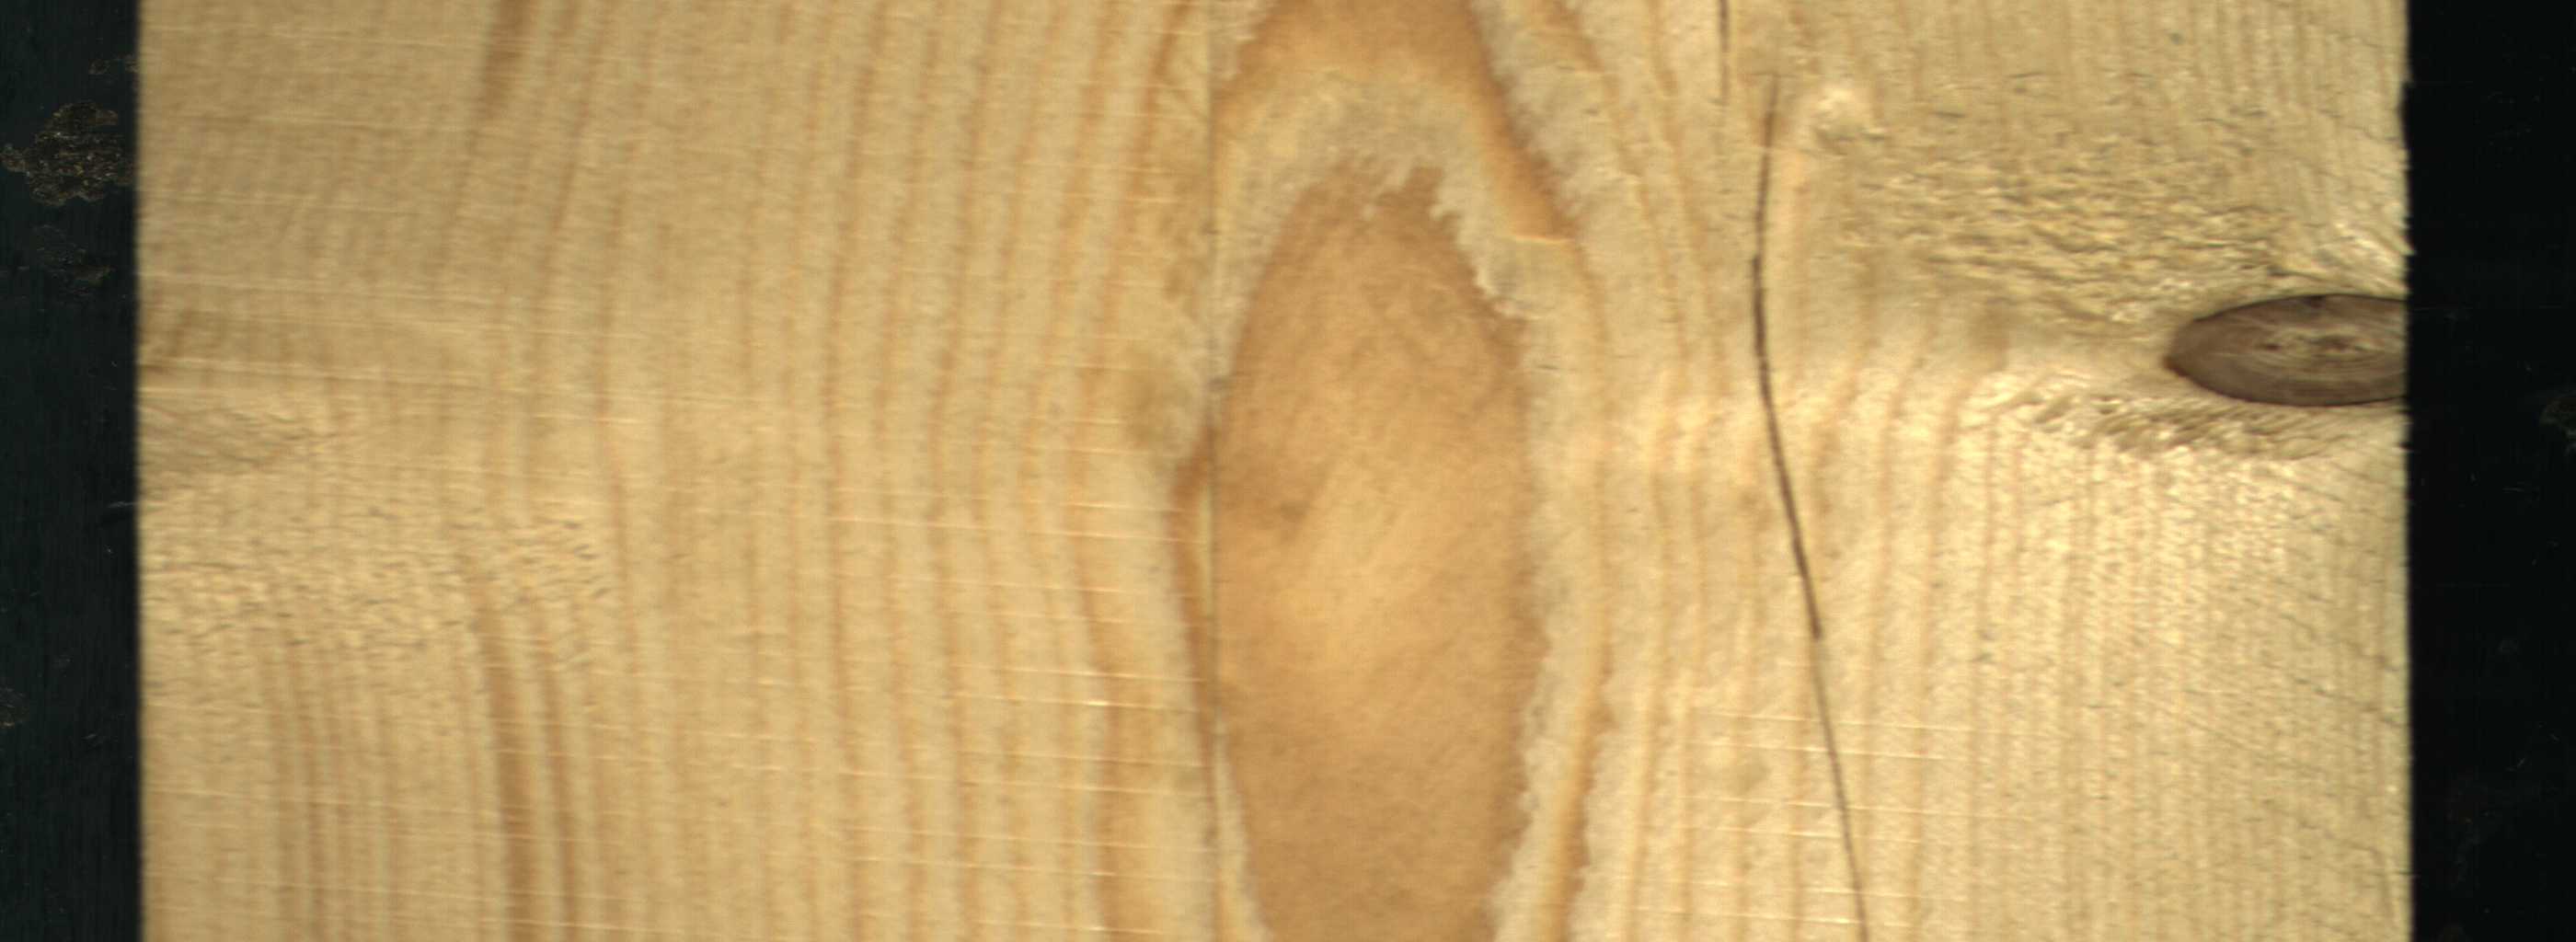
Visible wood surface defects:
Crack
Crack
Live_Knot